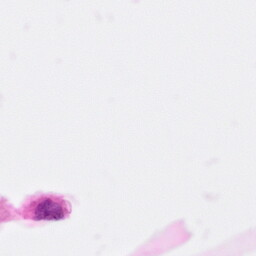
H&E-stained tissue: Pancreatic